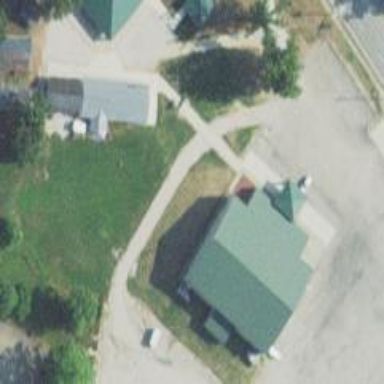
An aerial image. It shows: Community center building.